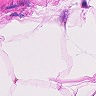
Metastatic tissue present: no